Question: I'm progressively loading my images using <URL> and I noticed that some of the images are either partially loading or not loading at all.
For example, on <URL>. When the user clicks on either one, they are presented with a list of the images within that gallery. The problem happens when I switch from one gallery to another. So if I'm looking at an image in 'Architecture' and I click on 'Design > x.jpg', the new image either doesn't load at all or partially loads and quits.
Here is a screenshot. It only loads that small strip and quits. Also, it seems that that exact amount gets loaded anytime I face this problem. No more, no less.

Below is what I'm using to switch galleries.
'''
$('#main').on('click','.change_gallery',function() {
$('.side-nav').removeClass('active');
$('.side-nav').hide(0);
$('.side-nav').css('z-index', 1);
var mygroup = $(this).data('group'); // gets the group name
var position = $(this).attr('rel'); // gets the index
if (mygroup == cgallery && (typeof cgallery != 'undefined')) {
var position = $(this).attr('rel');
$('.slider').slick('slickGoTo', position, false);
} else {
$('.slider').fadeTo(500,0, function () {
// Destroy previous slider
if (typeof cgallery != 'undefined') {
$('.slider').slick('unslick');
}
$('.slider').html('');
if (mygroup=="Design") {
$('.slider').html($("#image-containerb").html());
} else {
$('.slider').html($("#image-container").html());
}
// Load images
$('.myslide').each(function() {
// Add landscape and portrait classes to style accordingly
var $this = $(this);
var iwidth = $this.data('iwidth');
var iheight = $this.data('iheight');
if ($this.data('iwidth') > $this.data('iheight')) {
$this.addClass('landscape');
} else {
$this.addClass('portrait');
}
var header_height = $('.site-header').height();
var footer_height = $('.site-footer').height();
var cheight = window.innerHeight - header_height - footer_height - (6*16);
$this.css('height', cheight);
$this.css('max-height', cheight);
});
$('.slider').fadeTo(500,1);
var $slider = $('.slider').slick({
fade: true,
focusOnSelect: true,
speed: slider_speed,
cssEase: 'ease',
lazyLoad: 'progressive',
adaptiveHeight: true,
autoplay: true,
autoplaySpeed: 3000,
});
$('.slider').slick('slickGoTo',position,true);
$slider.find('.slick-slide').on('click', function() {
$slider.slick('slickNext');
});
$('.slick-prev').show();
$('.slick-next').show();
var header_height = $('.site-header').height();
var landscapeH = window.innerHeight - (header_height+64+44);
$('.portrait, .slick-slide').css('max-height', landscapeH);
cgallery = mygroup;
});
} // end else
});
'''
Initially, I thought it was because the large image needed time to load, so I tried placing my mouse over the partially loaded strip of the image (to prevent autoplay from moving onto the next image), however, it just ended up never loading.
What could be causing this?
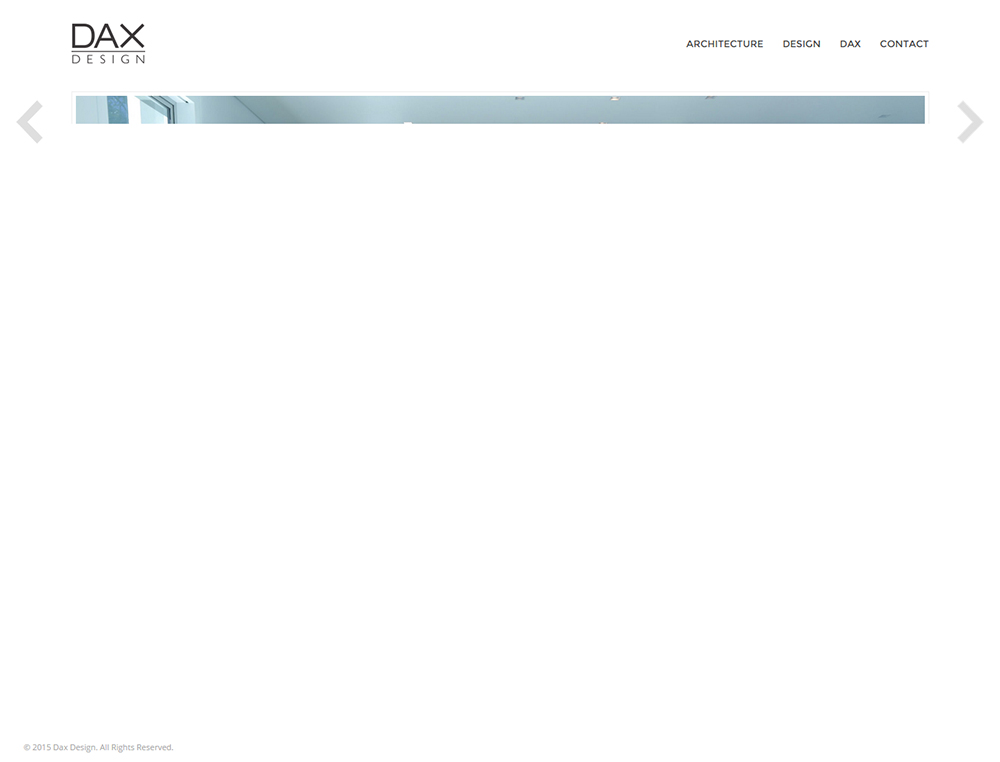
Answer: I ended up changing 'adaptiveHeight:true' to 'adaptiveHeight:false' and it seemed to take care of it.